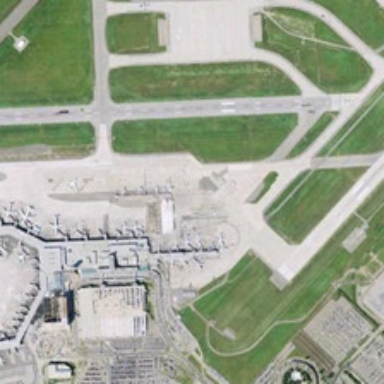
Many planes are parked near a terminal in an airport with many runways next to meadows .